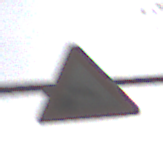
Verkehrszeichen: Ufer
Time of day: MorningAfternoon
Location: Roofed (Urban)
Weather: PartlyCloudy
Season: NotSpecified
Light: Natural